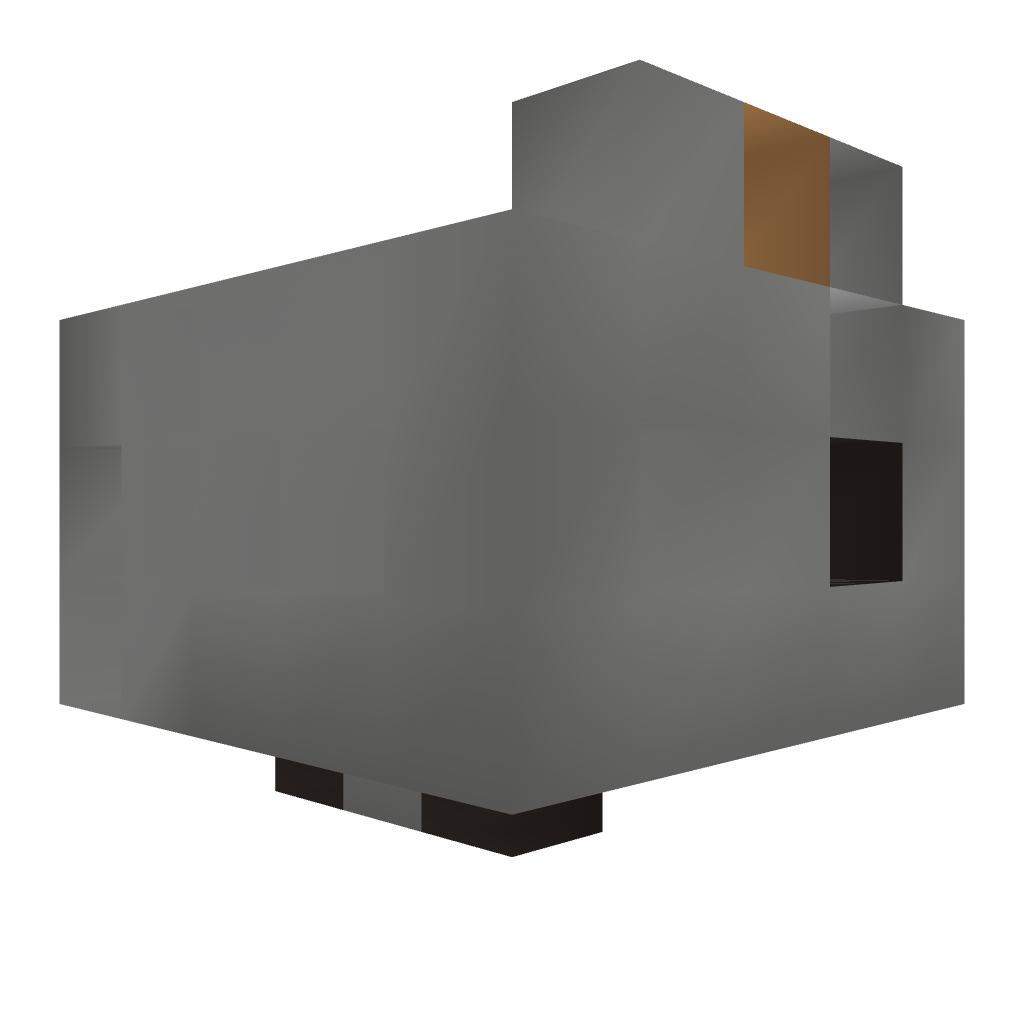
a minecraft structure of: Betting Machine